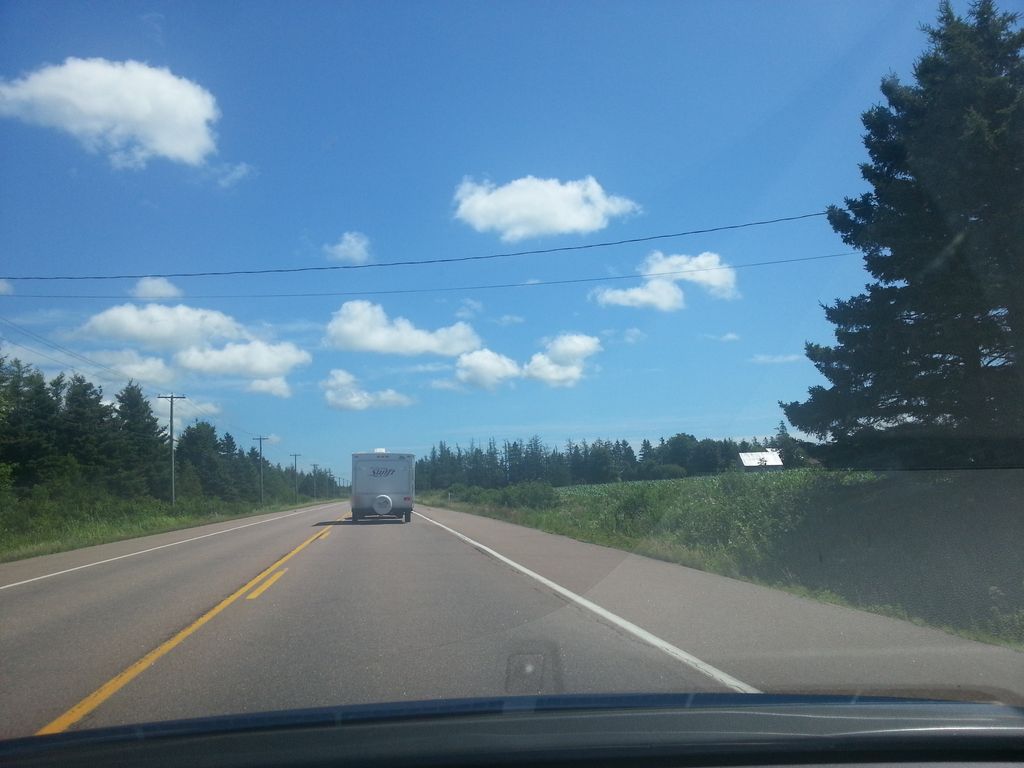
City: charlottetown